Question: I want to modify AlertDialog.Builder's title and body style.
Son I use setCustomTitle and setView to arrive this.
Below is the simplify code:
'''
private AlertDialog dialog;
public void Showdialog() {
LayoutInflater inflaterTitle = getLayoutInflater();
View TitleView = inflaterTitle.inflate(layout, (ViewGroup)findViewById(id));
TextView Title = (TextView)TitleView.findViewById(id);
Title.setText("Title");
LayoutInflater inflaterBody = getLayoutInflater();
View BodyView = inflaterBody.inflate(layout, (ViewGroup)findViewById(id));
TextView Body = (TextView)BodyView.findViewById(id);
Body.setText("Body");
AlertDialog.Builder builder = new AlertDialog.Builder(this);
builder.setCustomTitle(TitleView);
builder.setView(BodyView);
dialog = builder.create();
dialog.show();
}
'''
The TitleView and BodyView with bule background.
The show dialog as below.

There contain 2 black.
How can I remove it?
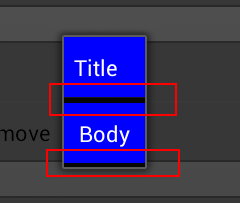
Answer: Instead of that, if you want to have custom layout for dialog then use below code.
'''
final Dialog dialog = new Dialog(SplashActivity.this,R.style.CustomDialogTheme);
dialog.getWindow();
dialog.requestWindowFeature(Window.FEATURE_NO_TITLE);
dialog.setContentView(R.layout.internet_dialog);
dialog.setCancelable(false);
Button retryBtn = (Button) dialog.findViewById(R.id.retryBtn);
Button cancel = (Button) dialog.findViewById(R.id.cancelBtn);
retryBtn.setOnClickListener(new OnClickListener() {
@Override
public void onClick(View arg0) {
dialog.dismiss();
checkForInternetAndNextFlow();
}
});
cancel.setOnClickListener(new OnClickListener() {
@Override
public void onClick(View arg0) {
dialog.dismiss();
finish();
}
});
dialog.show();
'''
'''
<resources xmlns:android="http://schemas.android.com/apk/res/android">
<style name="CustomDialogTheme" parent="@android:style/Theme.Dialog">
<item name="android:windowIsFloating">true</item>
<item name="android:windowNoTitle">true</item>
<item name="android:windowBackground">@android:color/transparent</item>
<item name="android:windowAnimationStyle">@android:style/Animation.Dialog</item>
<item name="android:windowSoftInputMode">stateUnspecified|adjustPan</item>
<item name="android:fitsSystemWindows">true</item>
<!-- <item name="android:colorBackgroundCacheHint">#<PHONE></item>
<item name="android:background">#<PHONE></item> -->
</style>
'''
This will help you a lot. You can set any view as per your need.